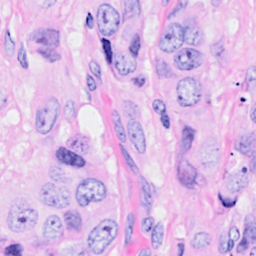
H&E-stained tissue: Breast